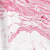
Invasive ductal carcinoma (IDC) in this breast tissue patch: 1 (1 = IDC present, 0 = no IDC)